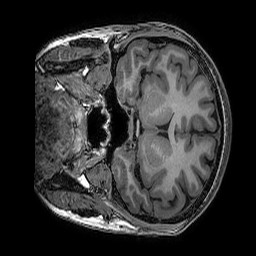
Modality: T1w
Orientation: coronal
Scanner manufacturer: ge
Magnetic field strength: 3 T
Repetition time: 0.008512 s
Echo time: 0.003336 s